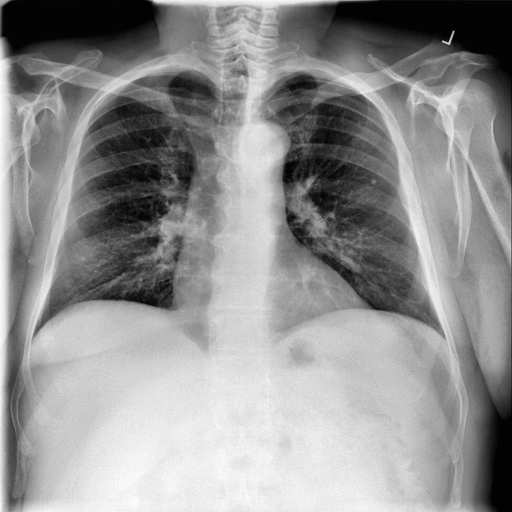
Finding: NORMAL